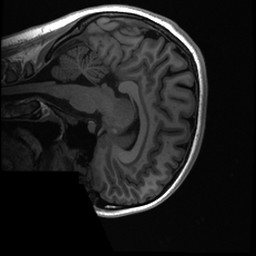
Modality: T1w
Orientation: sagittal